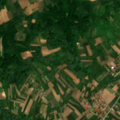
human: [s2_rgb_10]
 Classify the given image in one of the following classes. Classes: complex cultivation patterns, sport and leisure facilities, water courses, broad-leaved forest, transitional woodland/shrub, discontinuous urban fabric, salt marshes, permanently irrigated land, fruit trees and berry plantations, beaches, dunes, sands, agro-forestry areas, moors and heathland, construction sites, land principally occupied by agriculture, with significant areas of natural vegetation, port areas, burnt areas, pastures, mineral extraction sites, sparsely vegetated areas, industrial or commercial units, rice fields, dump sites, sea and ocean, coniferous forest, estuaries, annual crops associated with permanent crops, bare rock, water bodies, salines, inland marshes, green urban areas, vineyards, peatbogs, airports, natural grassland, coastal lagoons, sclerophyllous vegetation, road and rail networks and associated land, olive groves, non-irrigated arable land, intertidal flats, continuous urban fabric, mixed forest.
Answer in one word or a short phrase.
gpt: non-irrigated arable land, complex cultivation patterns, land principally occupied by agriculture, with significant areas of natural vegetation, broad-leaved forest